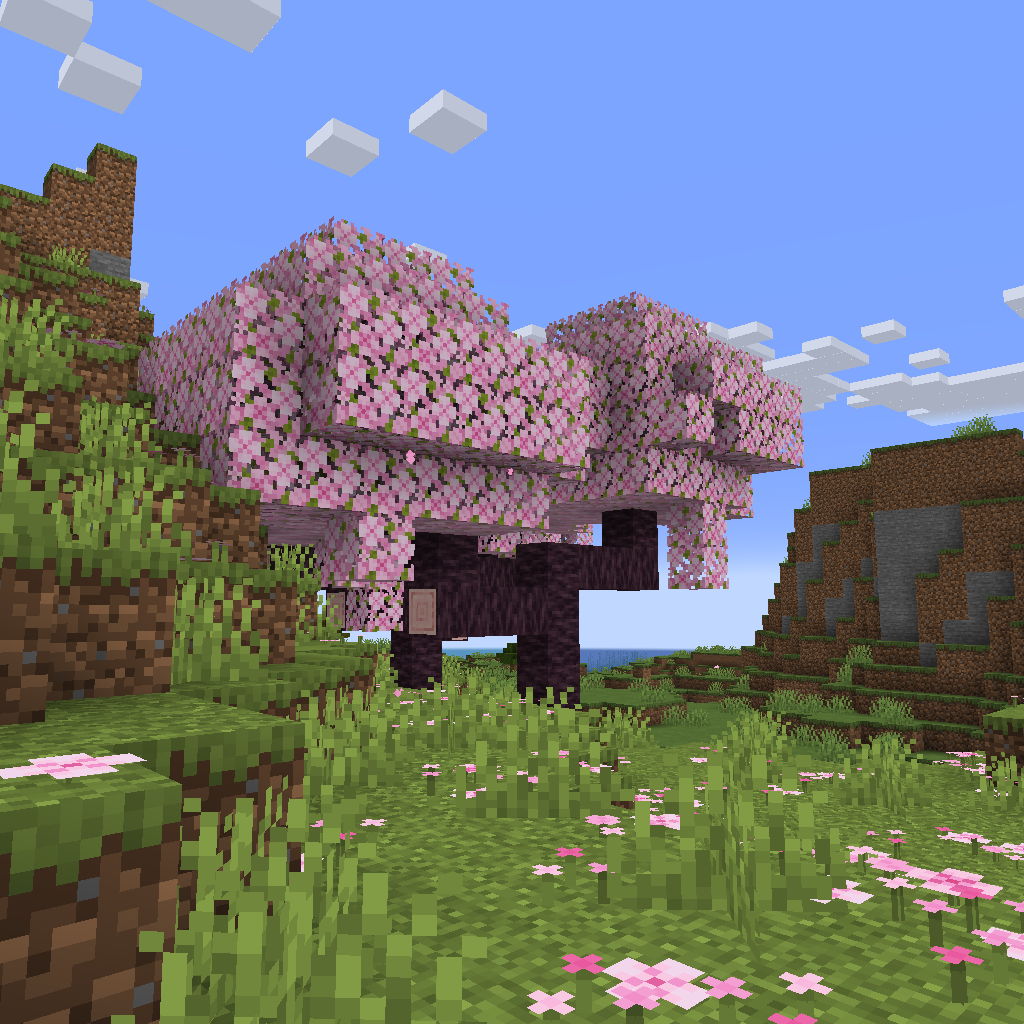
connected cherry grove trees